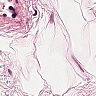
Metastatic tissue present: no